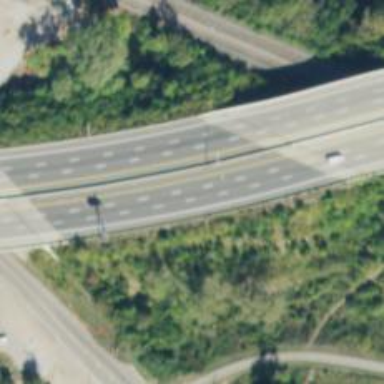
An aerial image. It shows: Motorway with embankment.